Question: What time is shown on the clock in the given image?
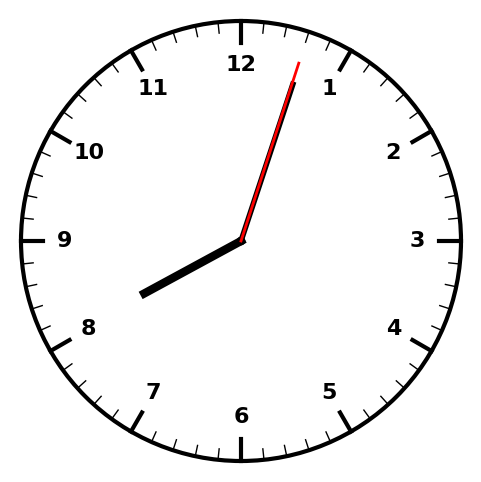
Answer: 08:03:03